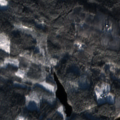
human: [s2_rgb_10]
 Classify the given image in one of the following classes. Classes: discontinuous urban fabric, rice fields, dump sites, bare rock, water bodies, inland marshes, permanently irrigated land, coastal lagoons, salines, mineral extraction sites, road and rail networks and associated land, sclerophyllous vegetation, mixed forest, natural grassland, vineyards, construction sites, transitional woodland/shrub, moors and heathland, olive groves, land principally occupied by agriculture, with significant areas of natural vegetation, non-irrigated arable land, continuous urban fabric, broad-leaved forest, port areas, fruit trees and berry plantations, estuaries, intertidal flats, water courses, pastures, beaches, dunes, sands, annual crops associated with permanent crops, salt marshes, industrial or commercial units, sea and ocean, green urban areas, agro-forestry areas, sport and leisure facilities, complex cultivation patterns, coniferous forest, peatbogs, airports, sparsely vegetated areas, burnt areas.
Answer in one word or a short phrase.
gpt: broad-leaved forest, coniferous forest, mixed forest, transitional woodland/shrub, water bodies